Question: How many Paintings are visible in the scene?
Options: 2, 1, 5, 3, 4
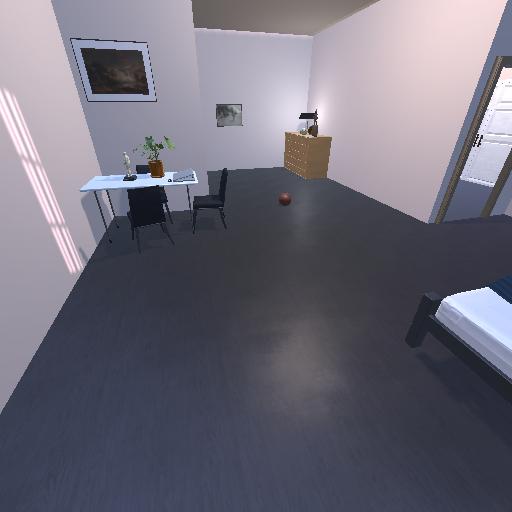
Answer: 2